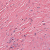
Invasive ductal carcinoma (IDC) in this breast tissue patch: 0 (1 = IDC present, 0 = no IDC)